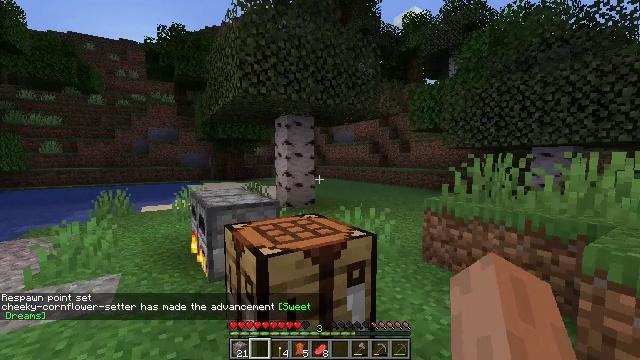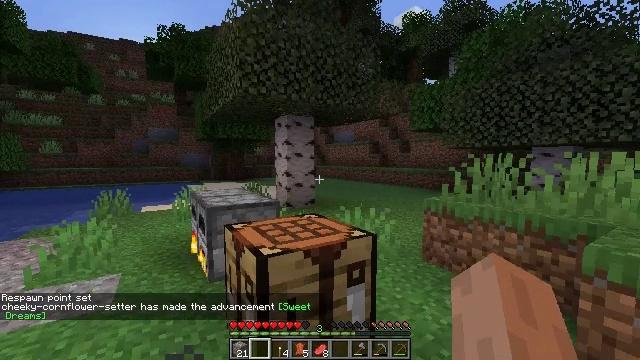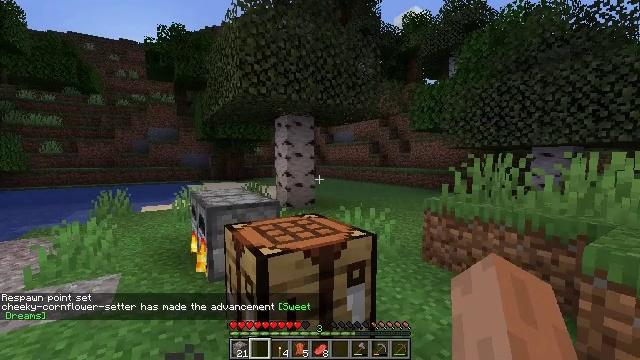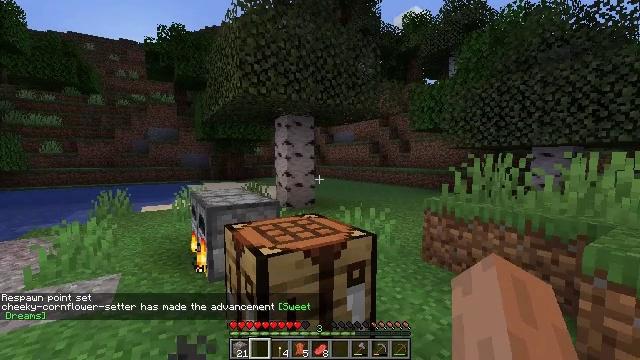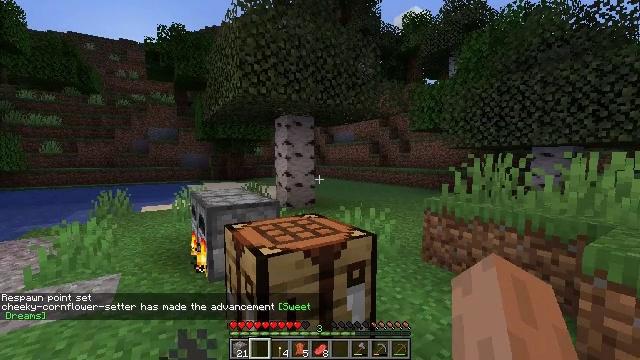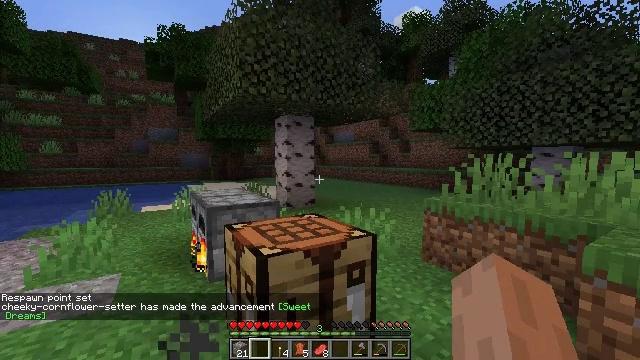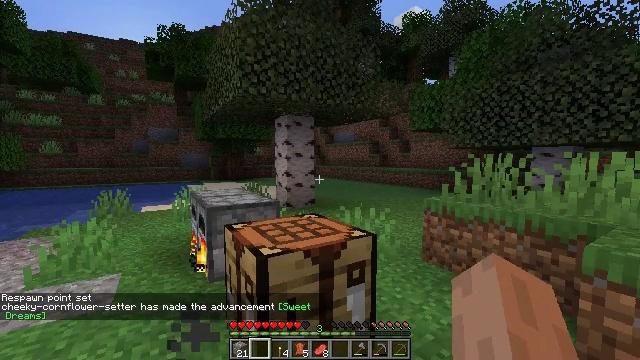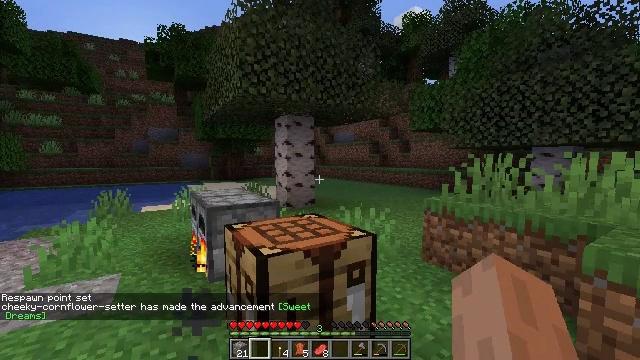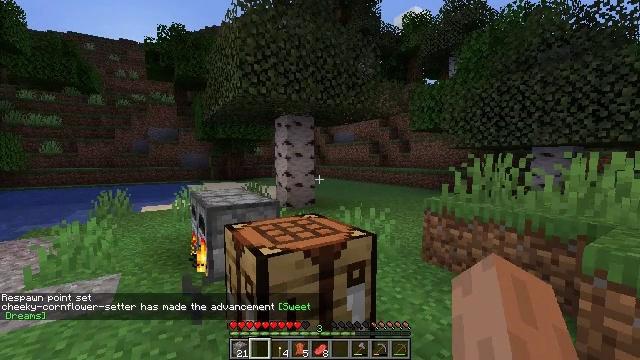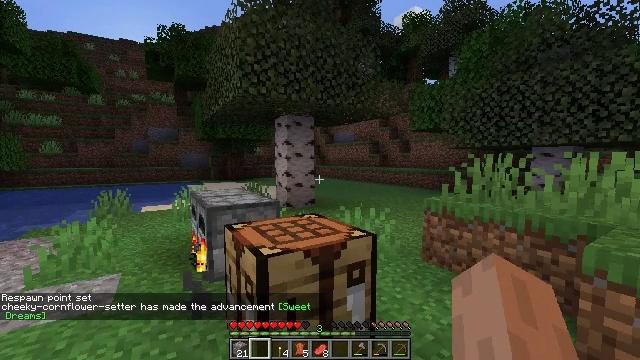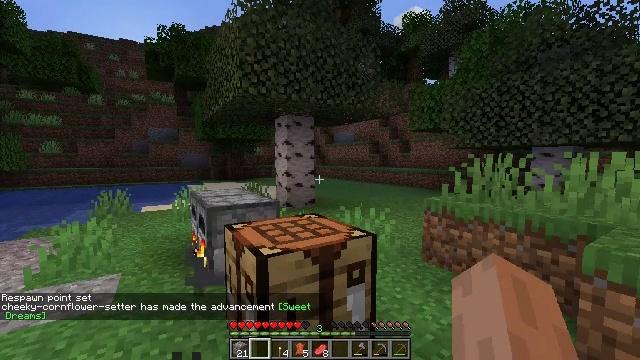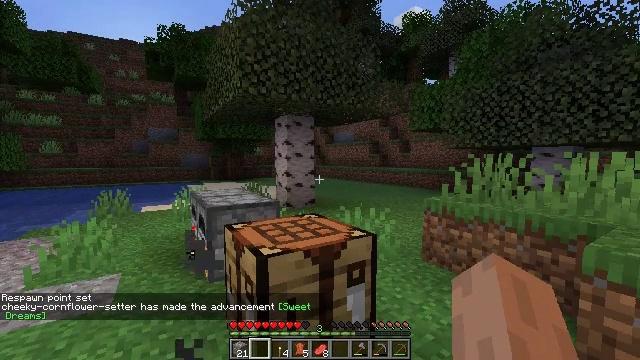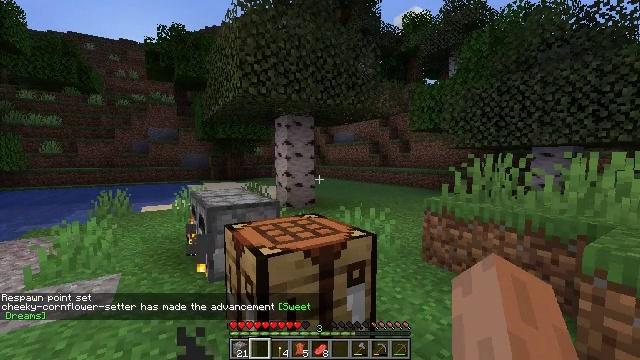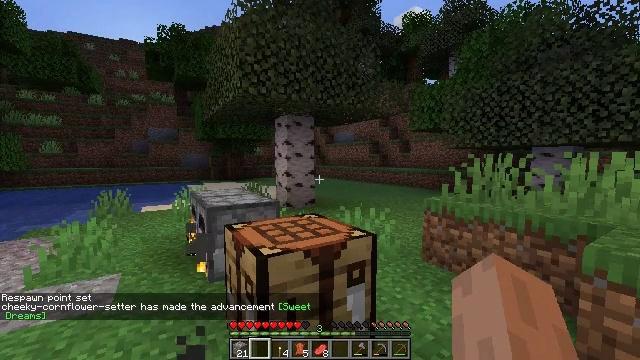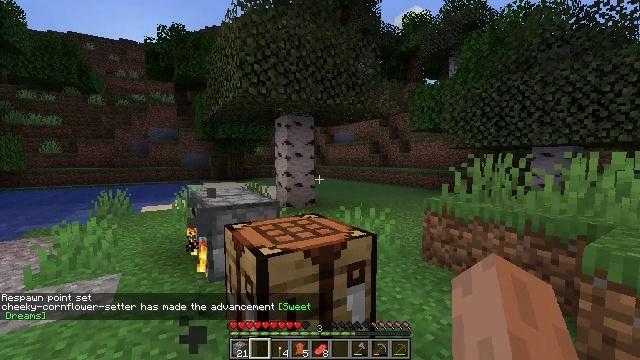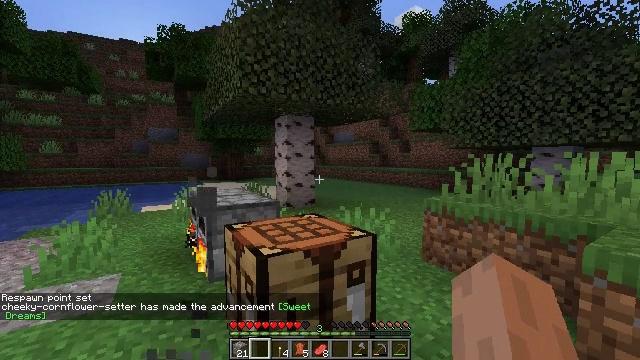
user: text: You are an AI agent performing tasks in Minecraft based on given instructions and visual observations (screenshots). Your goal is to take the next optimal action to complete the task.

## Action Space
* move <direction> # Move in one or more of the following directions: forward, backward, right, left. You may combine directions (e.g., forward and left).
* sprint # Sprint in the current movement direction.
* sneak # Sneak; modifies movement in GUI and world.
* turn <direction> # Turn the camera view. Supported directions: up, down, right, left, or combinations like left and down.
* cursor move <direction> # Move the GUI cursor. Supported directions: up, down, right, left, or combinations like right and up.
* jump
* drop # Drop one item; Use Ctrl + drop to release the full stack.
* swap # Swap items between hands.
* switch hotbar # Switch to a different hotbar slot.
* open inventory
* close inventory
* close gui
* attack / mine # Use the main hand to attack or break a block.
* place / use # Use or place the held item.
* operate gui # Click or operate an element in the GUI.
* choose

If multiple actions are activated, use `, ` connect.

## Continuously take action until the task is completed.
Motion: motion action
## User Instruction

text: Cook porkchop with the furnace.
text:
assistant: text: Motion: no_op
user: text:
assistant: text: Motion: no_op
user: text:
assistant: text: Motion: no_op
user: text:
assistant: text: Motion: no_op
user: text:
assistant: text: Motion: no_op
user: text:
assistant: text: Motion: no_op
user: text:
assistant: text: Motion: no_op
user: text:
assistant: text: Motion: no_op
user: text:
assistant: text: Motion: no_op
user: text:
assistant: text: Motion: no_op
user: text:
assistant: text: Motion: no_op
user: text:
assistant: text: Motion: no_op
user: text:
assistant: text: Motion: no_op
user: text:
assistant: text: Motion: no_op
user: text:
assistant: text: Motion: no_op
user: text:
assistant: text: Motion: no_op
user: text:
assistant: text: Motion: no_op
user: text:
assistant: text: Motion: no_op
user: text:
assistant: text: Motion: no_op
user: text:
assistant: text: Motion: no_op
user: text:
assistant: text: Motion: no_op
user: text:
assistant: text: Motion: no_op
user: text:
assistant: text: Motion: no_op
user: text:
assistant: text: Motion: no_op
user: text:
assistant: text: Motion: no_op
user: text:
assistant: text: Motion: no_op
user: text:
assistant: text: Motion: no_op
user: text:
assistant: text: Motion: no_op
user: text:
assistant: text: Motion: no_op
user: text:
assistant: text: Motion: no_op